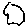
Label: hexagon